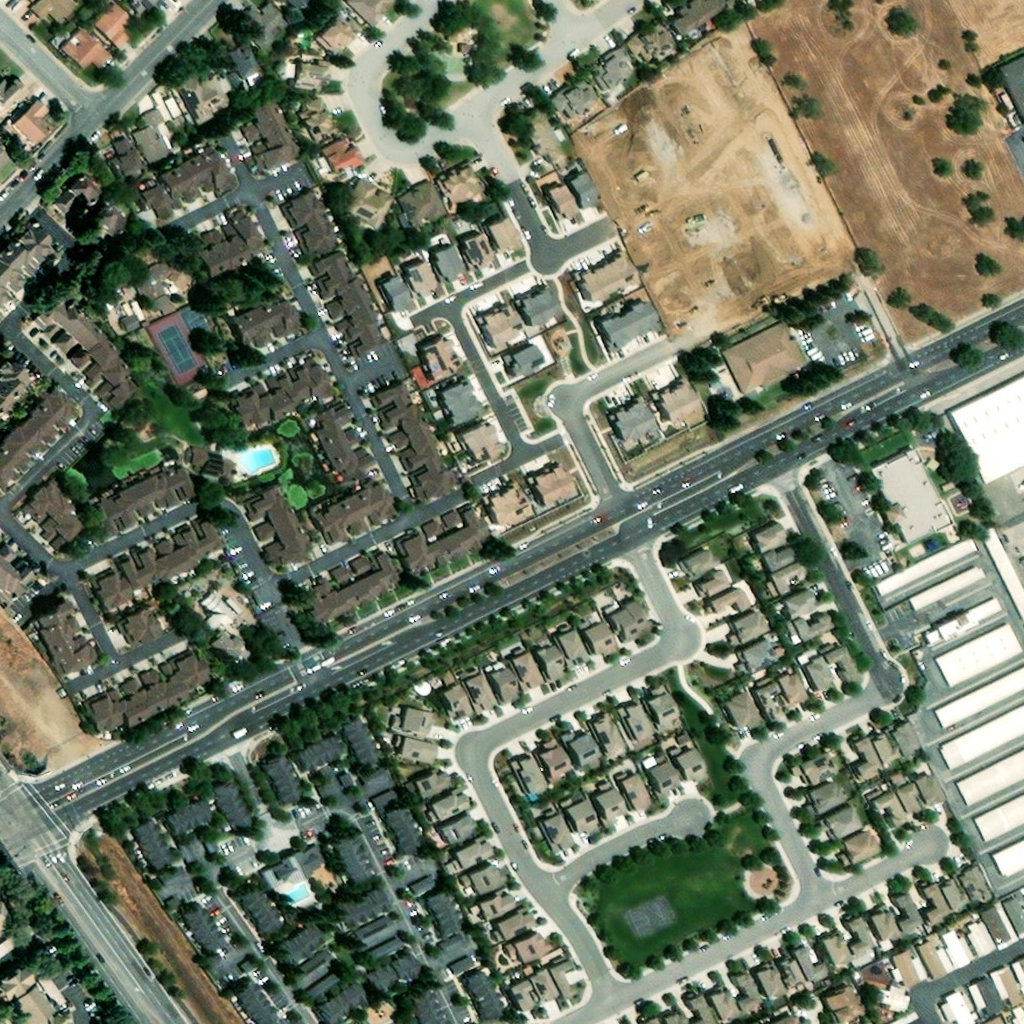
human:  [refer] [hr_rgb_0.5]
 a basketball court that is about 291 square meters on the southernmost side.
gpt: <box>[[61, 87, 66, 91, 0]]</box>